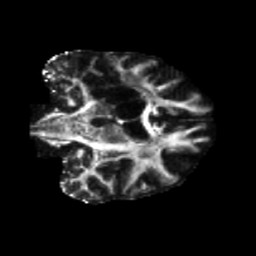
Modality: FA
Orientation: coronal
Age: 68
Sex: female
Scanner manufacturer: siemens
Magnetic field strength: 3 T
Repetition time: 5.25 s
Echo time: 0.08 s